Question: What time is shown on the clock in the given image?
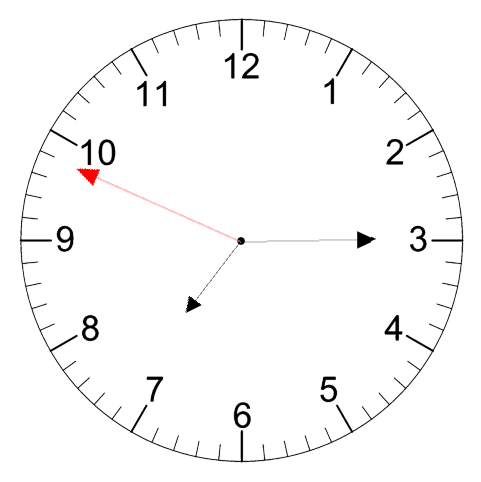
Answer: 07:14:49